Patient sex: F
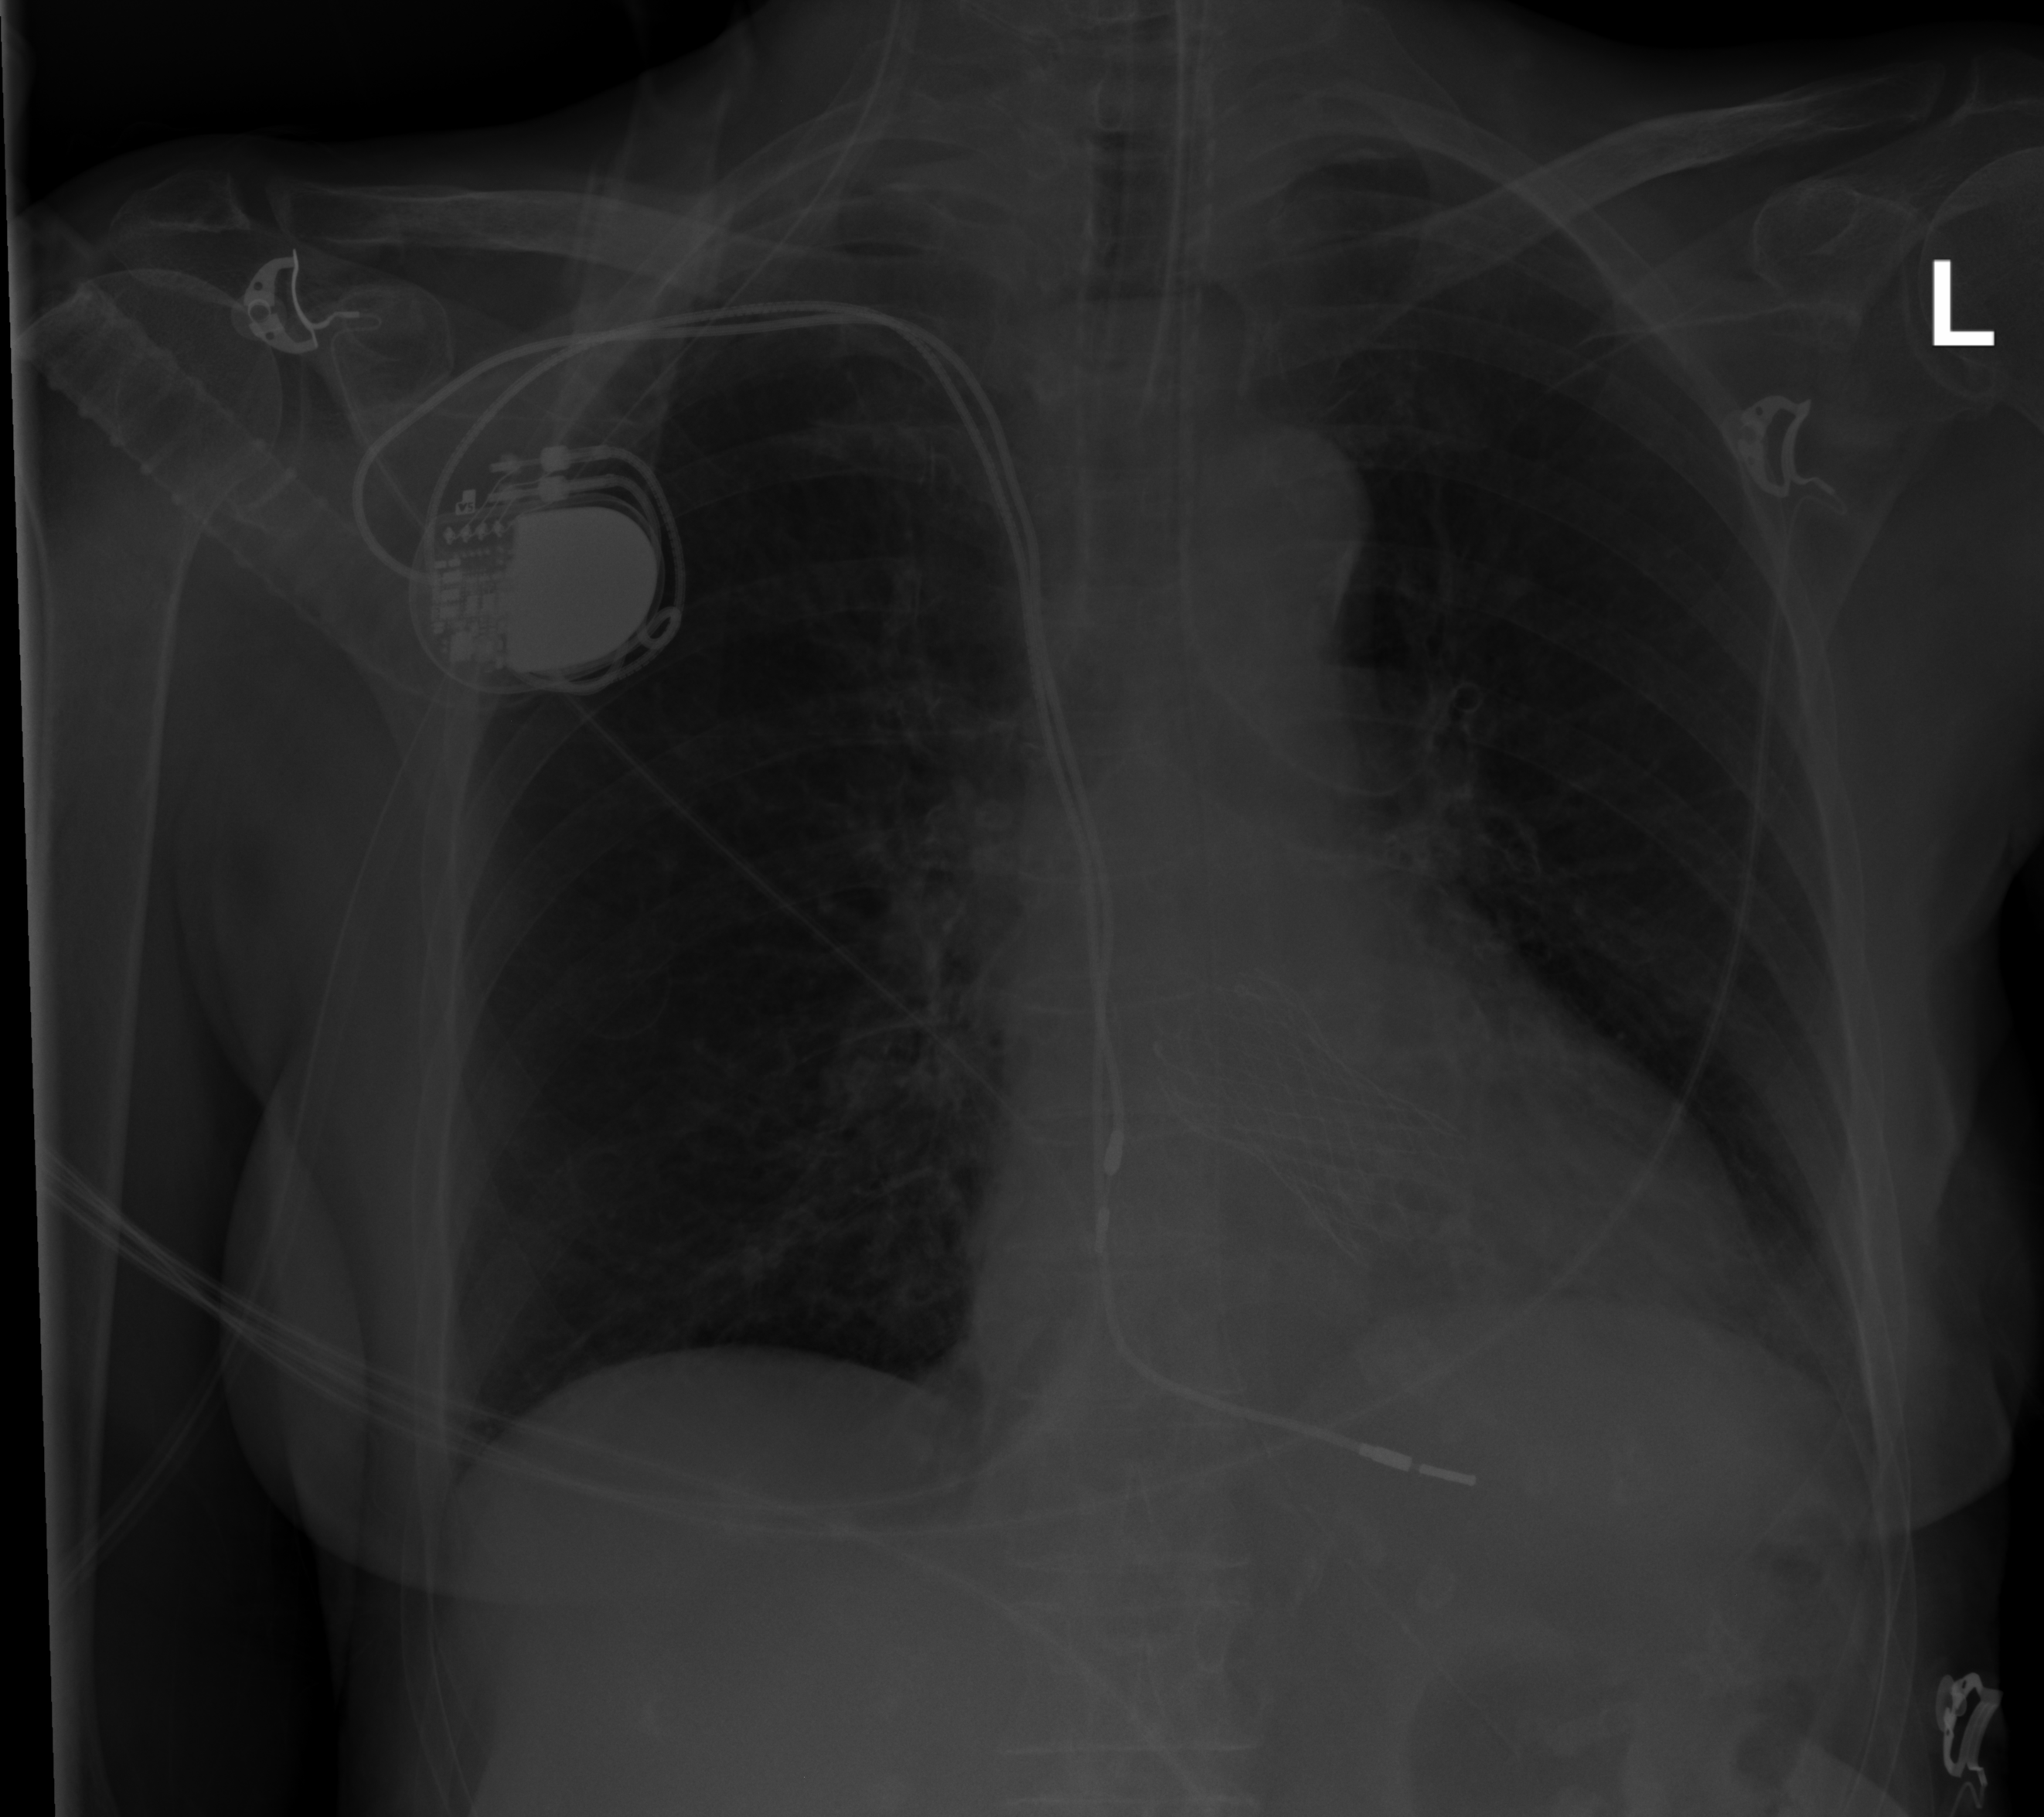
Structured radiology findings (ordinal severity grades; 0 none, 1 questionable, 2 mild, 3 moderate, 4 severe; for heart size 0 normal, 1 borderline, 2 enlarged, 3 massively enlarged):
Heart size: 0
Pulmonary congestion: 0
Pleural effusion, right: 0
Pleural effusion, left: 0
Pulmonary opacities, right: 0
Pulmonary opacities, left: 0
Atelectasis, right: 0
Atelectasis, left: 0